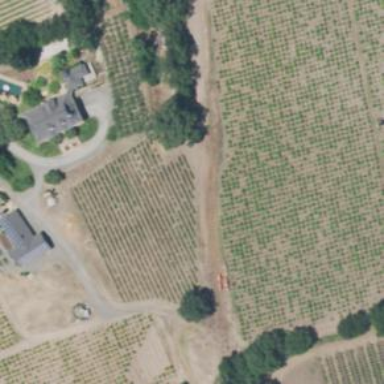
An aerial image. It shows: Vineyard with grape crops.